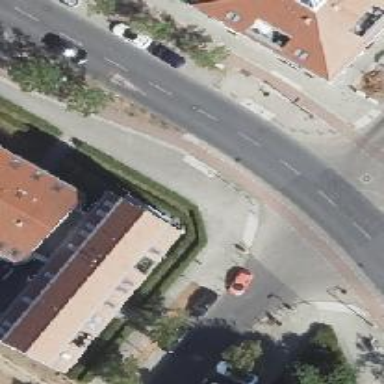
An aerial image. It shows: Unmarked crossing on footway.